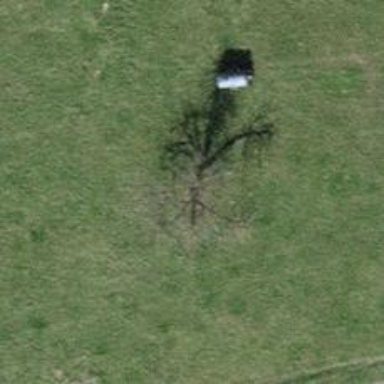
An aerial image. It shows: Single tag "natural: tree."